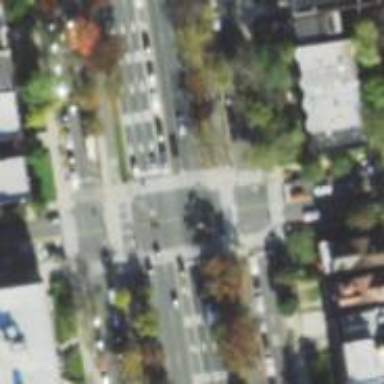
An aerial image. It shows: Footway with asphalt surface and zebra crossing.